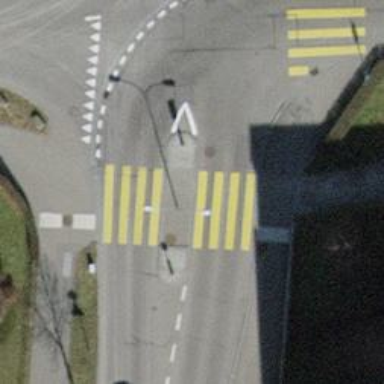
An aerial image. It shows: Asphalt footway with island crossing.